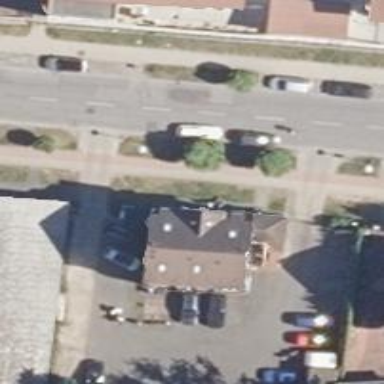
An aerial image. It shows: Veterinary facility.